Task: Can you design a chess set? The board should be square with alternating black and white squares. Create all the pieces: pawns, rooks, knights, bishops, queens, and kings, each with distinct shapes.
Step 3677:
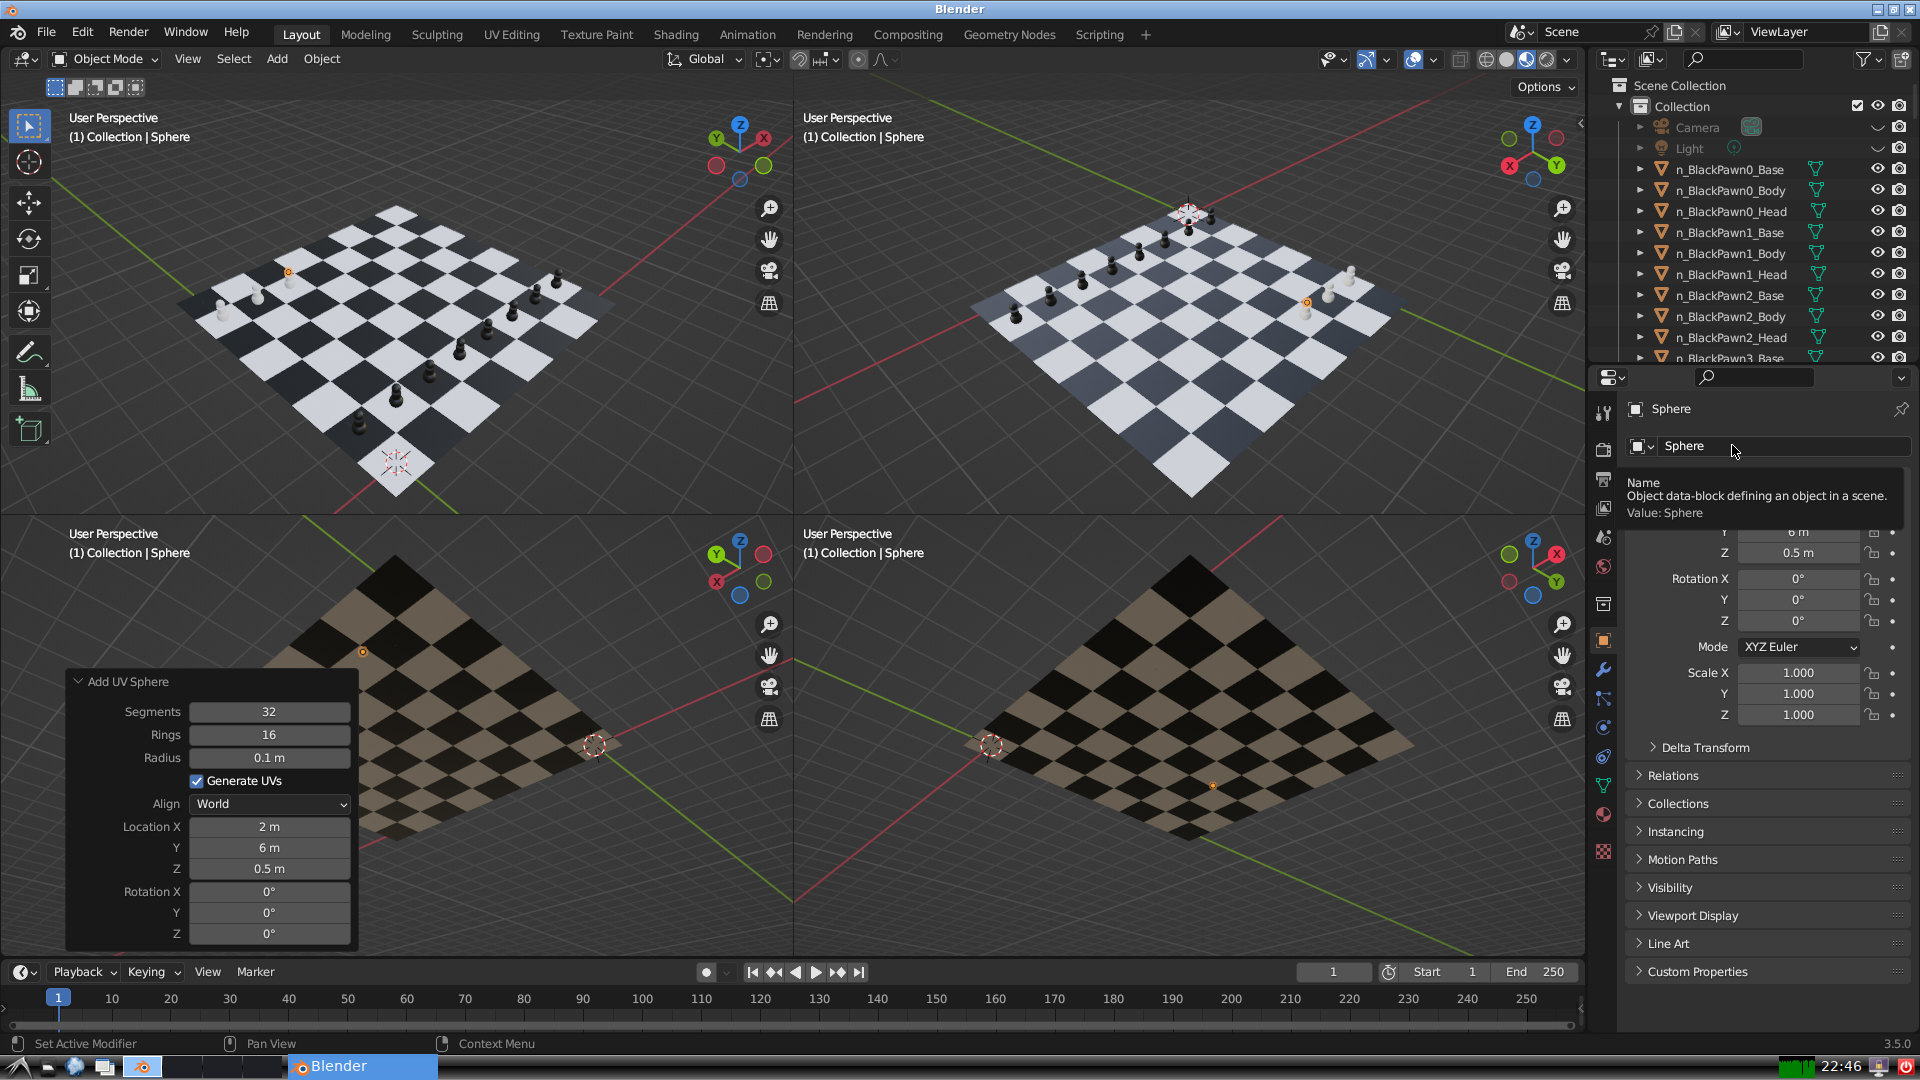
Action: click: no